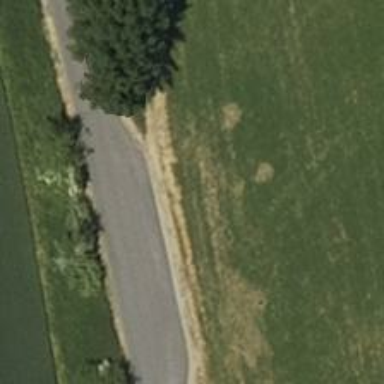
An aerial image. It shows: Passing place on the road.